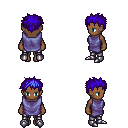
a pixel art fantasy rpg character, female body template, human, dark skin, chain tabard jacket, metal pants, blue bedhead hairstyle, metal boots, four views (front, back, left, right), 2x2 character sprite sheet, small pixel art, hard edges, no anti-aliasing